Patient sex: F
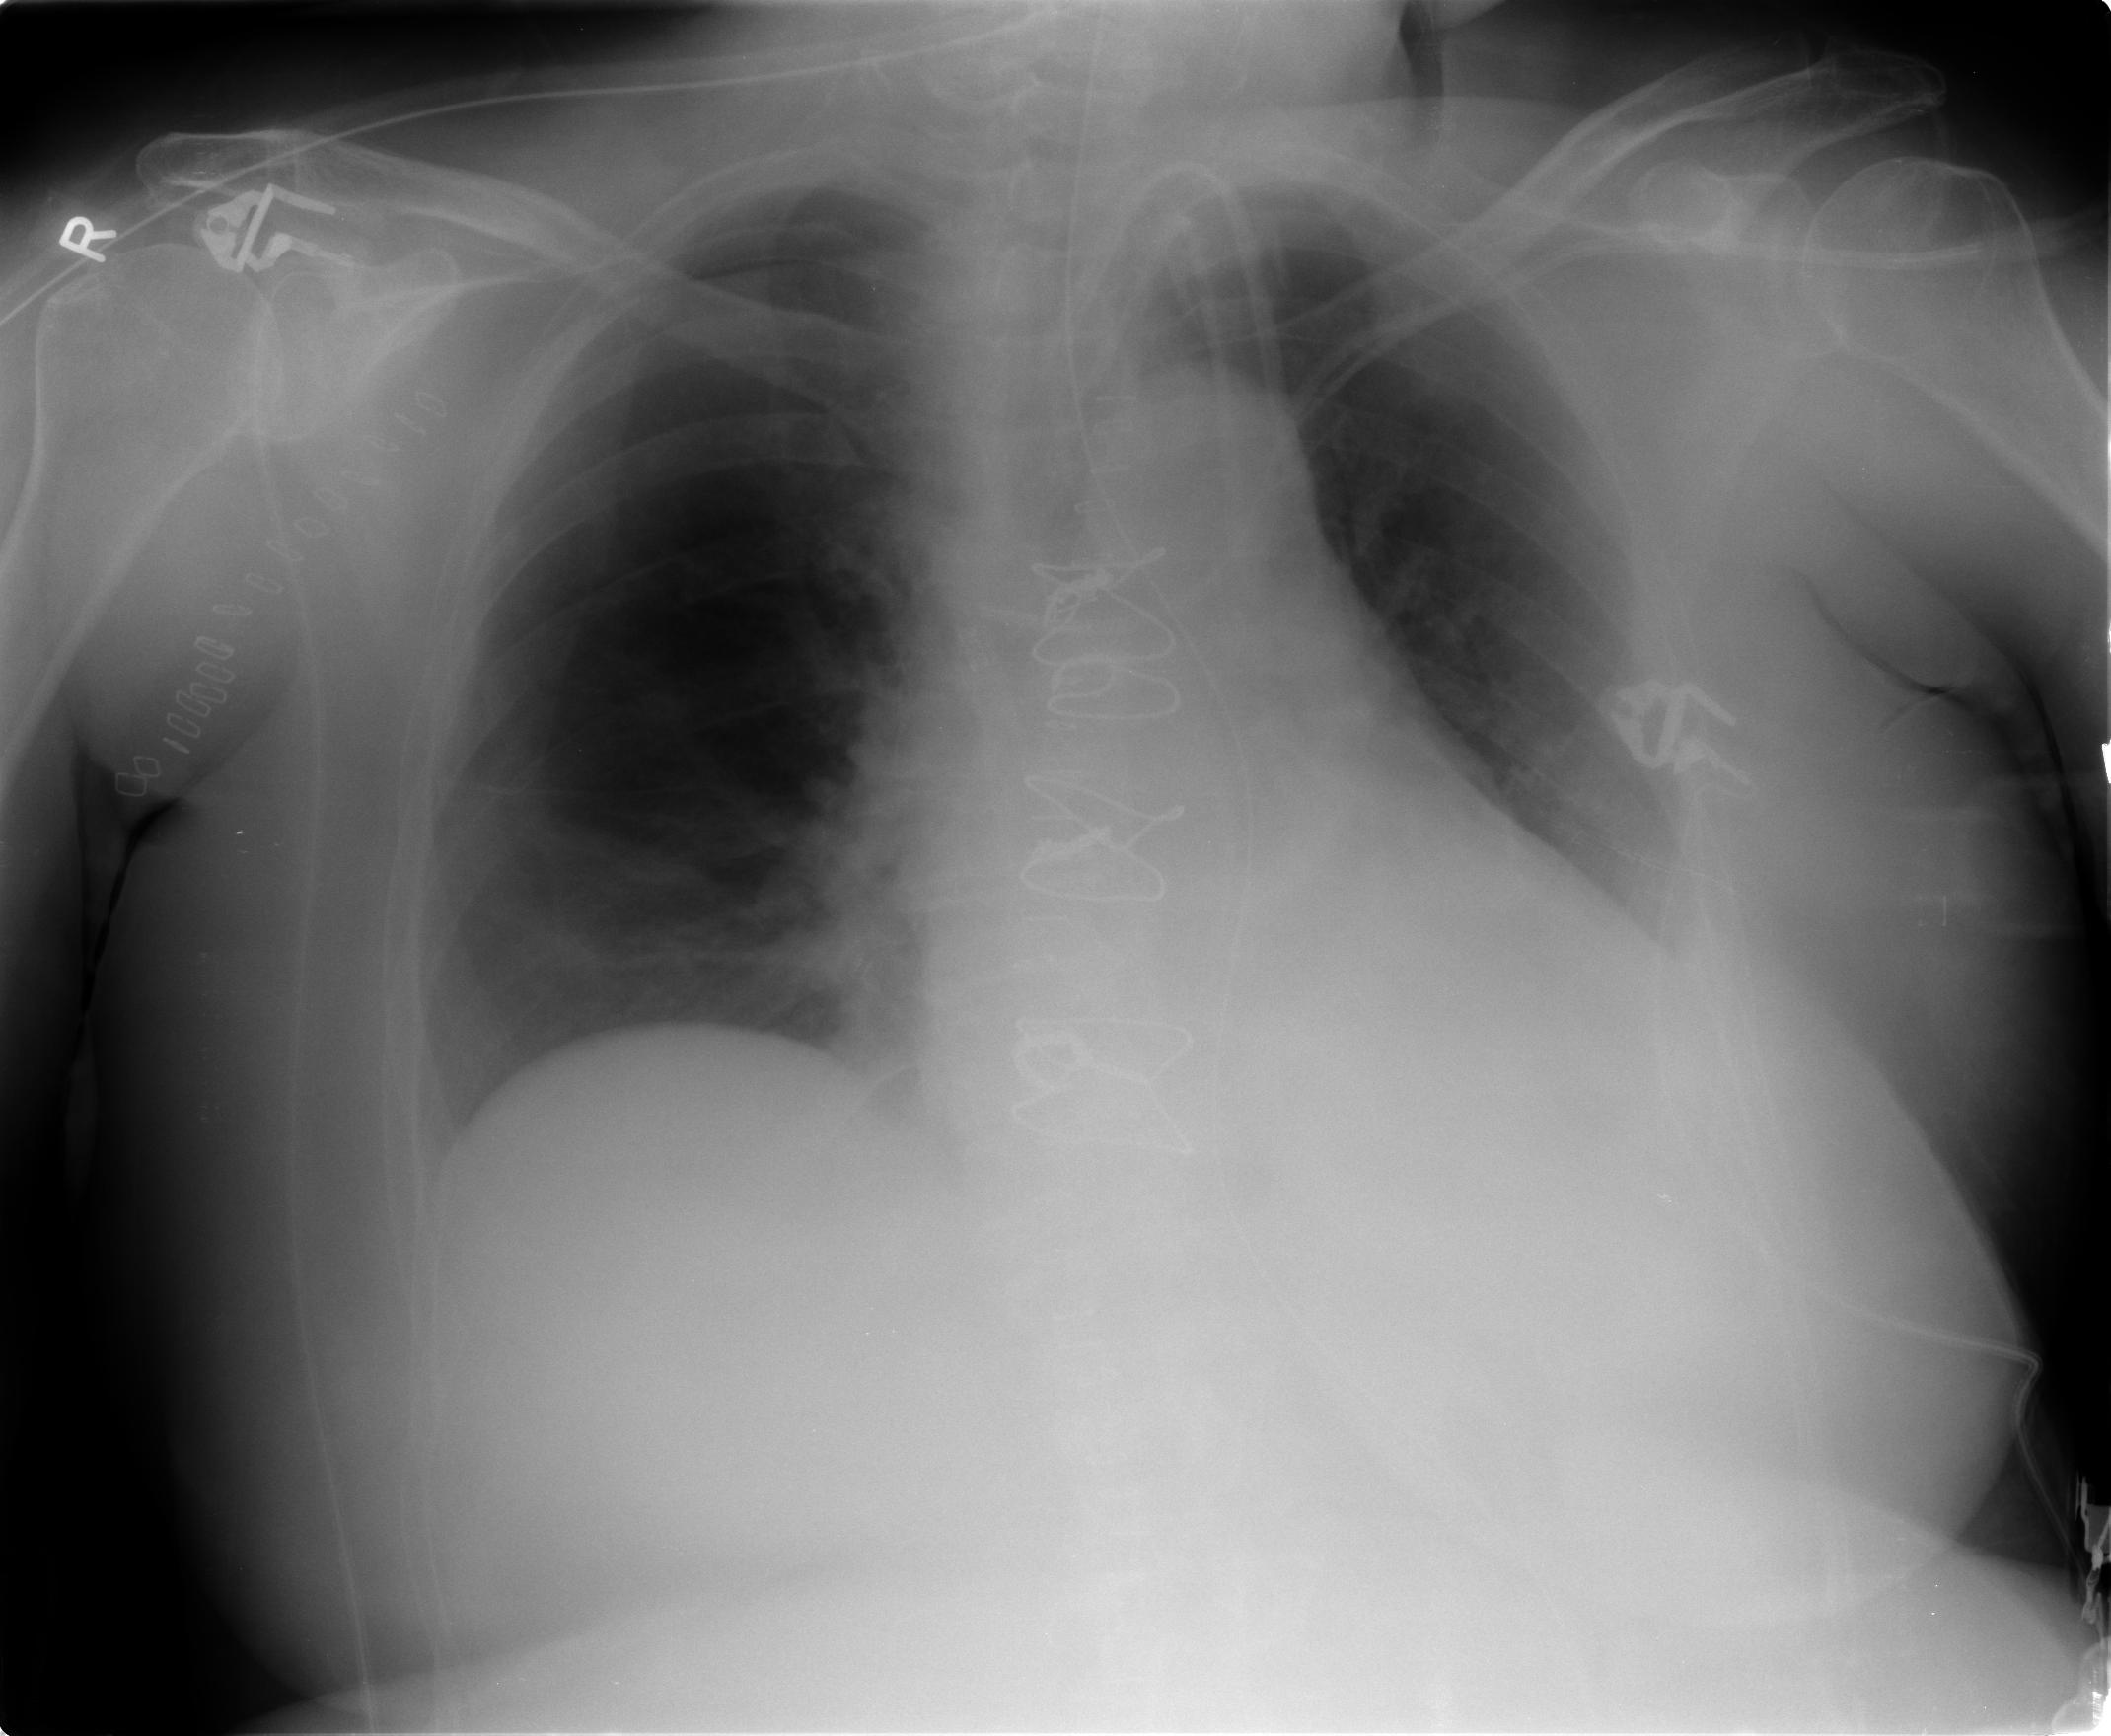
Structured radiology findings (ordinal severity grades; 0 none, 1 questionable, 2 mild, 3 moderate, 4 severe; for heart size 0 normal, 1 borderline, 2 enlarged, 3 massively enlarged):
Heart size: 2
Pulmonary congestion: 1
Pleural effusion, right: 0
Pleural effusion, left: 2
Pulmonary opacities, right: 0
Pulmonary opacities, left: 0
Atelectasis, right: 2
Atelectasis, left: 1